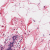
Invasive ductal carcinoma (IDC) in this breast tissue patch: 0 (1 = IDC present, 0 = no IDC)